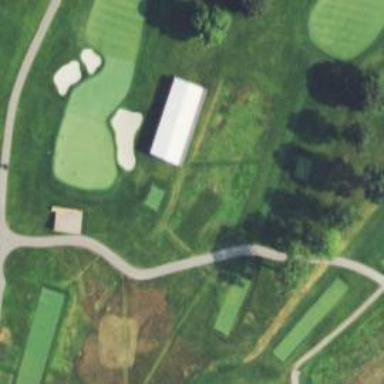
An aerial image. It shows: Path designated for golf carts.